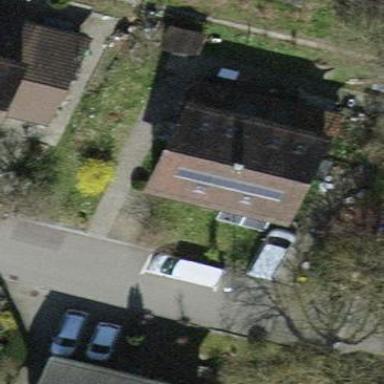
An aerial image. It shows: Semi-detached house.